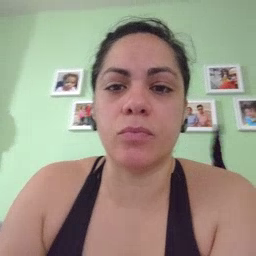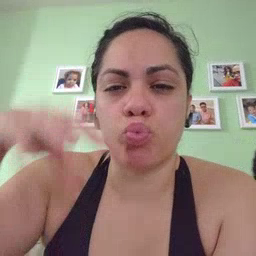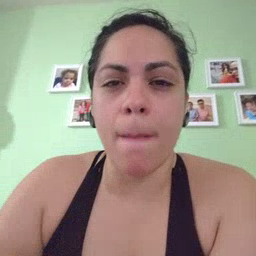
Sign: drop